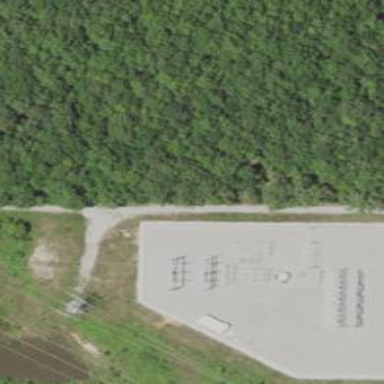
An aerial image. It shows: Distribution level power substation enclosed by fence.